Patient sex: M
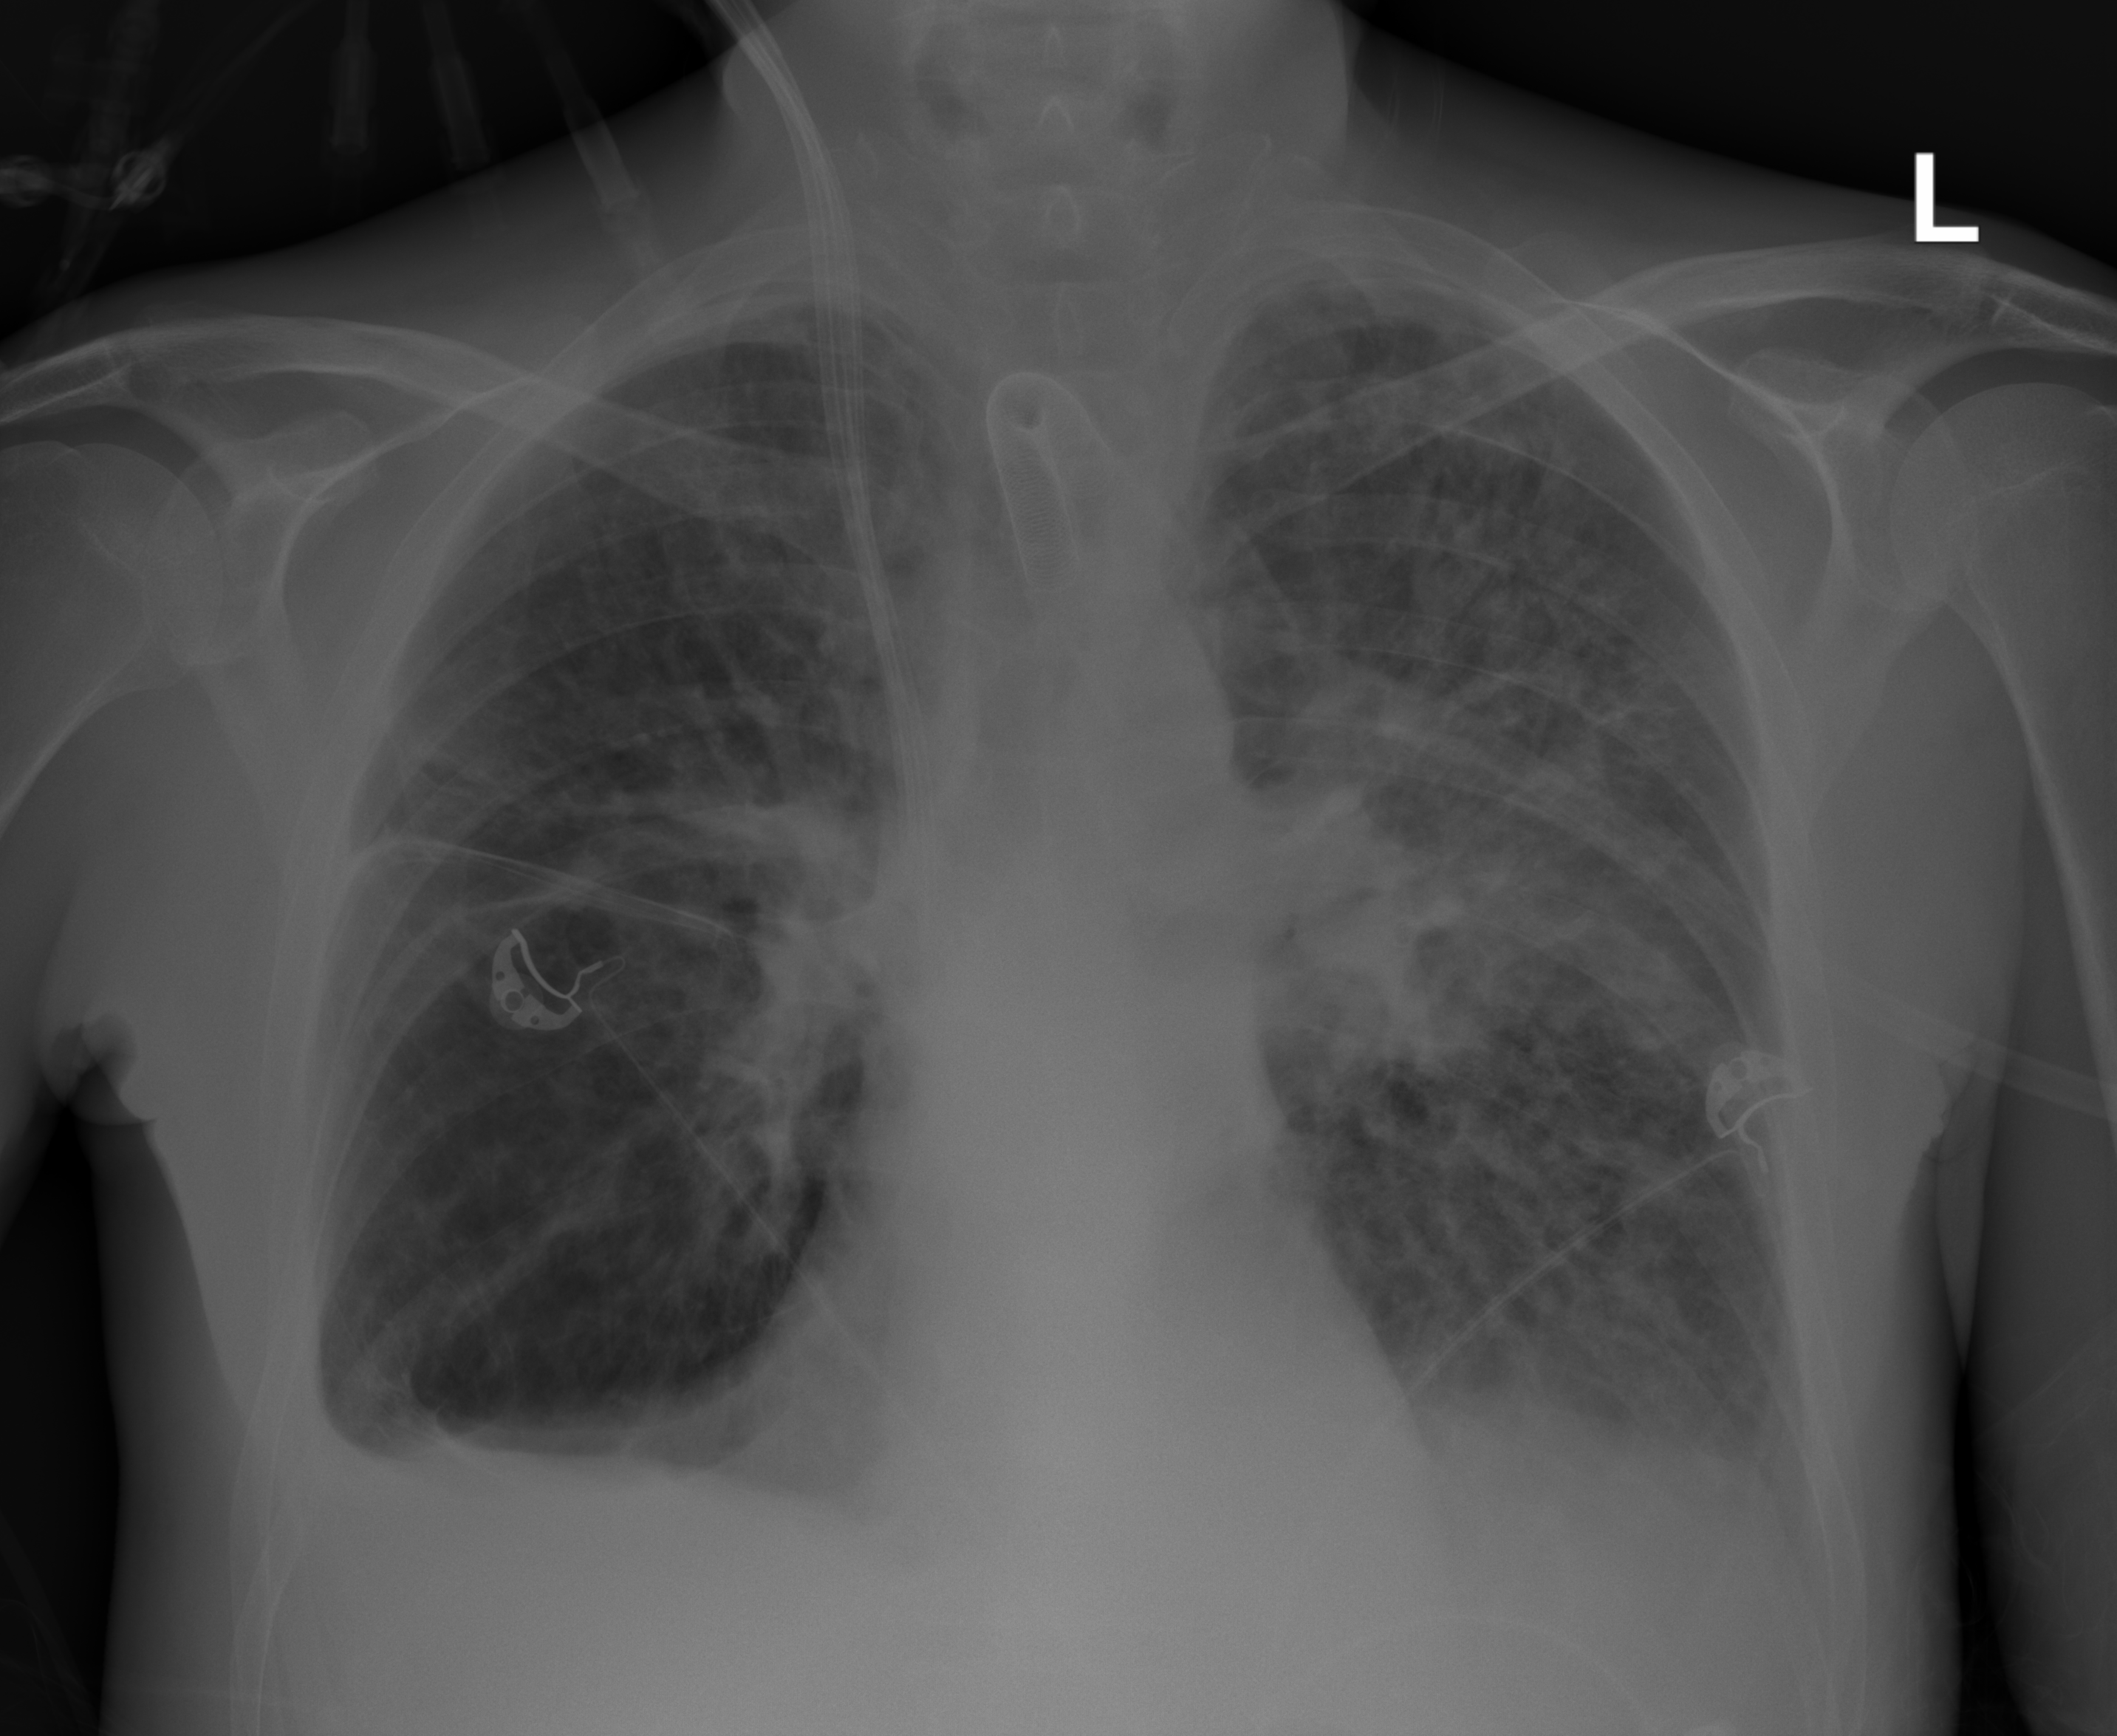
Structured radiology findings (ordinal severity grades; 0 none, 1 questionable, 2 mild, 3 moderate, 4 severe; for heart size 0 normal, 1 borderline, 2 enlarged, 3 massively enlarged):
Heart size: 0
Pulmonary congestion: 2
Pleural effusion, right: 2
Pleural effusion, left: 0
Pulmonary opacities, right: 2
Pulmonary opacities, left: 3
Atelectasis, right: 2
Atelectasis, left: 2